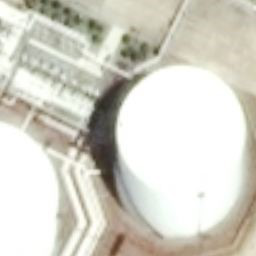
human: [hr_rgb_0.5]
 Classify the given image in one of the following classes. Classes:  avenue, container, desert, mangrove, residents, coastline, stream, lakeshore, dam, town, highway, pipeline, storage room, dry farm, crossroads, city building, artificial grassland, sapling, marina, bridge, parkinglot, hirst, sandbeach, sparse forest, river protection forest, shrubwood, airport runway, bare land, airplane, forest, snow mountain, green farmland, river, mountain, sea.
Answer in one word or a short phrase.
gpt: storage room